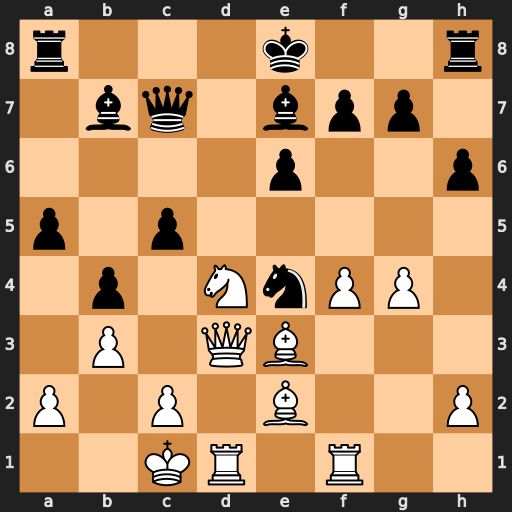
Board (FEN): r3k2r/1bq1bpp1/4p2p/p1p5/1p1NnPP1/1P1QB3/P1P1B2P/2KR1R2
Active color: w
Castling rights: kq
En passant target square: -
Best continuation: Qb5+ Kf8 Nxe6+ fxe6 Rd7